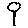
Label: tree